Interaction volume radius: 10 \u00c5
Interaction volume height: 30 \u00c5
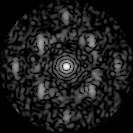
Disorder parameter: 0.5633